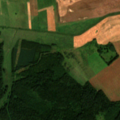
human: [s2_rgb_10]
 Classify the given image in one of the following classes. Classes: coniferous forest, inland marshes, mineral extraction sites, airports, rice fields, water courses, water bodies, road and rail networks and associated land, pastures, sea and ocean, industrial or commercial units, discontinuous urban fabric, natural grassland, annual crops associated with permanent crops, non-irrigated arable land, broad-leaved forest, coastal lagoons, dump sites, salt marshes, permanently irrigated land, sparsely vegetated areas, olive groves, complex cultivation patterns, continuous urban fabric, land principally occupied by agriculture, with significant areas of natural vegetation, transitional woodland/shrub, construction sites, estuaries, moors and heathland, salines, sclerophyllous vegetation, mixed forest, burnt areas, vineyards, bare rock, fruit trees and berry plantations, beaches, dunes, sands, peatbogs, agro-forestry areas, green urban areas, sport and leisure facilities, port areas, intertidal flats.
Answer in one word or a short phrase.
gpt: non-irrigated arable land, pastures, coniferous forest, mixed forest